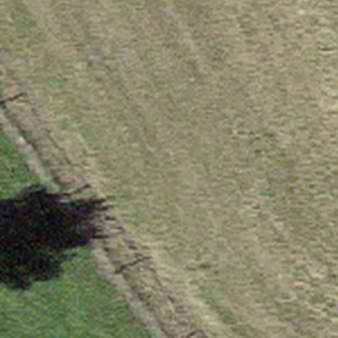
Label: other